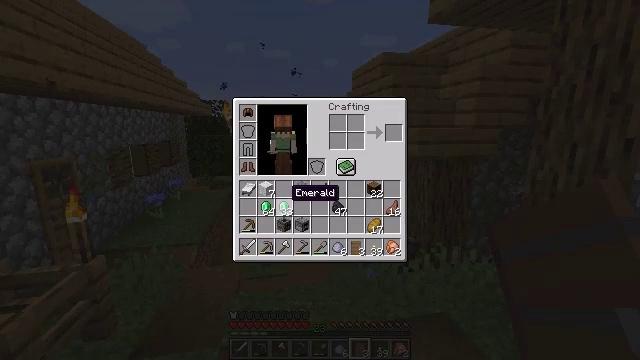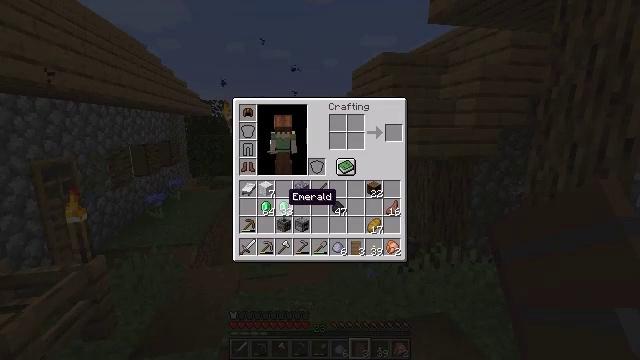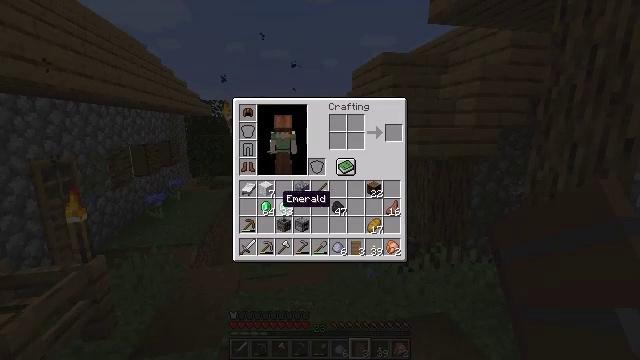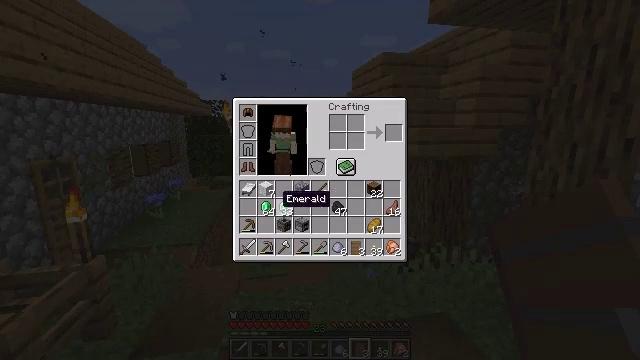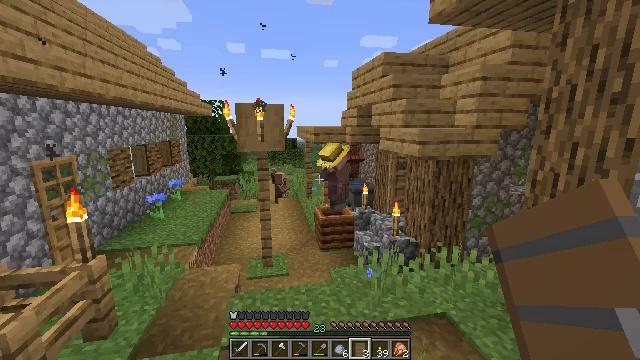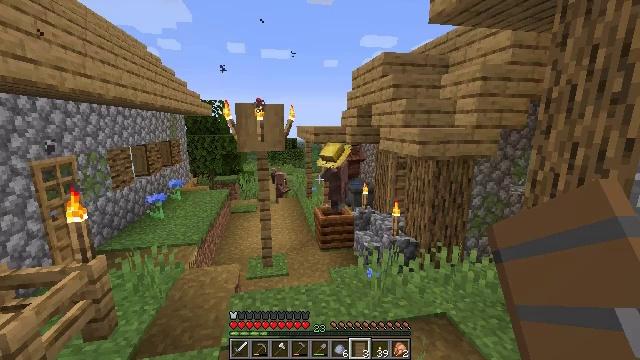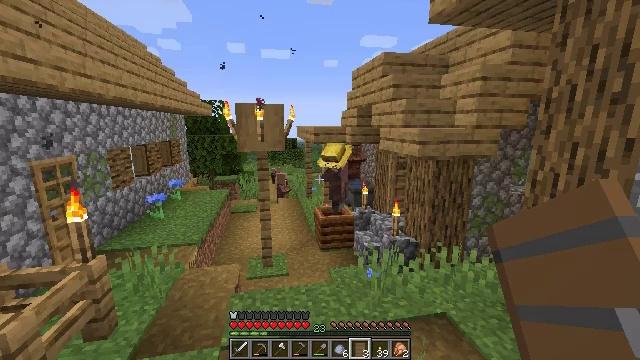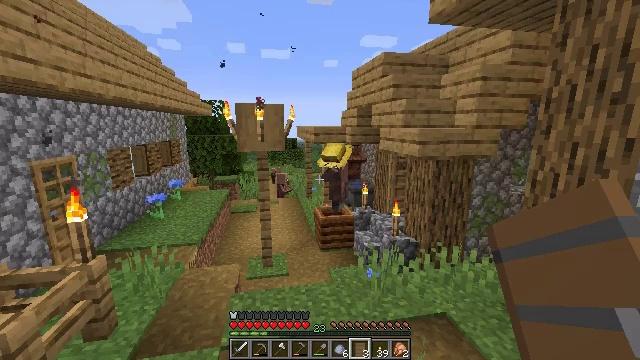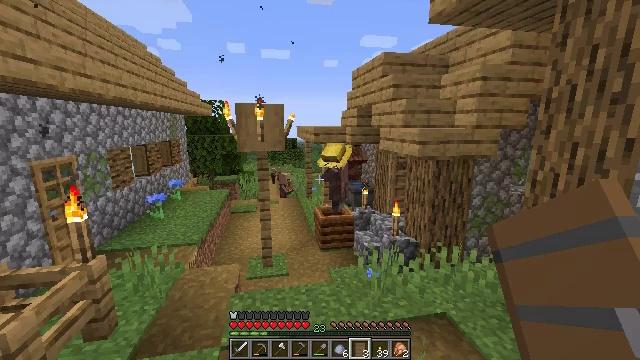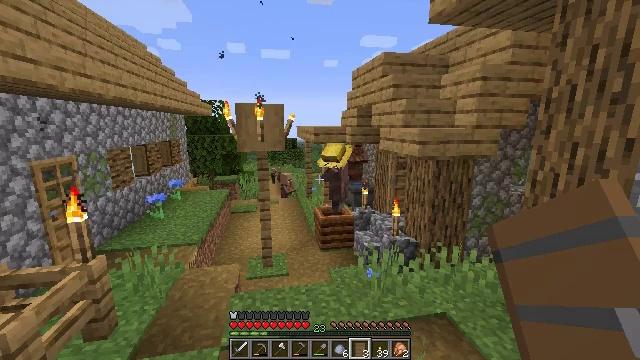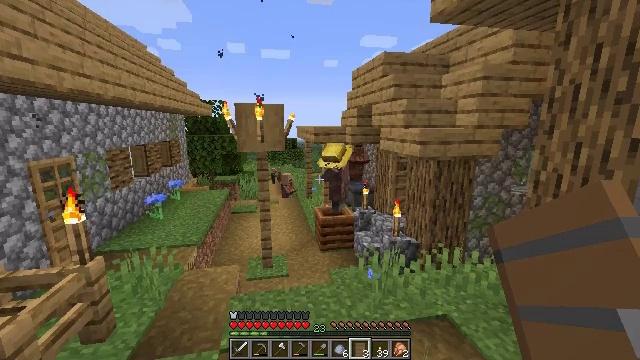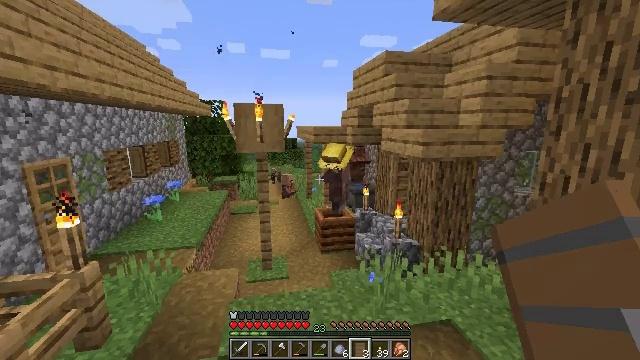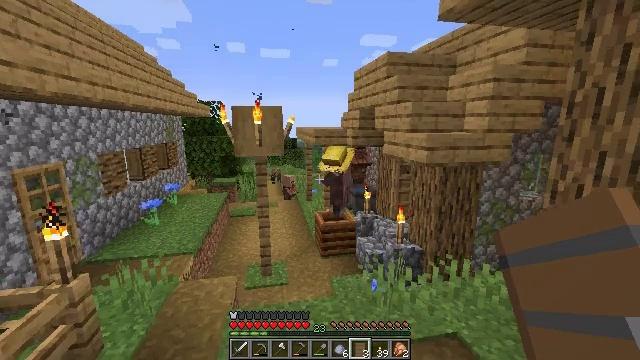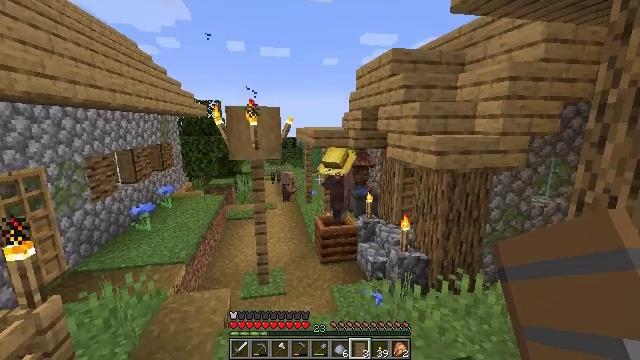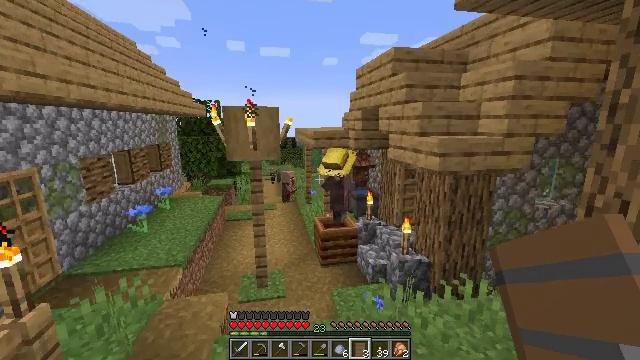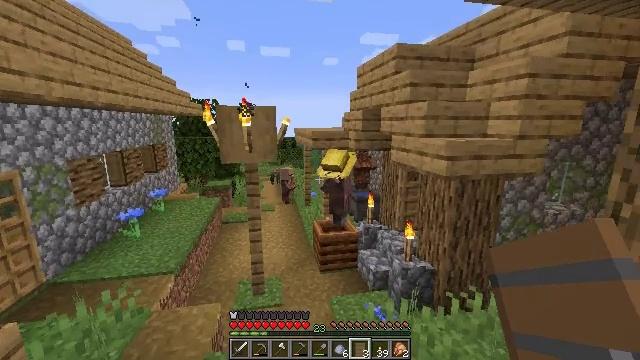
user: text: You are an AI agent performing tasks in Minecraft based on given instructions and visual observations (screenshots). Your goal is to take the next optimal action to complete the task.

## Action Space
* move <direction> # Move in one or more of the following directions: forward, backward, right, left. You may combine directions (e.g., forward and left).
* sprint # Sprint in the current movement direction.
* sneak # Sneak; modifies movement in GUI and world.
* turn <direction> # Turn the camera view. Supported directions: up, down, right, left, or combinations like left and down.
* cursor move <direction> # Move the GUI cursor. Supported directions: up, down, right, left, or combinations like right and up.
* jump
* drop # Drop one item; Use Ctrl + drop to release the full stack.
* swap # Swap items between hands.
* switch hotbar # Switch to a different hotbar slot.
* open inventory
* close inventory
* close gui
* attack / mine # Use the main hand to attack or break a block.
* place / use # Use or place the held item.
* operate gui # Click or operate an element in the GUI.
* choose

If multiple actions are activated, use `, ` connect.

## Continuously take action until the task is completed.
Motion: motion action
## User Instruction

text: Attack the brewing stand to gather it.
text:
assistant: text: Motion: no_op
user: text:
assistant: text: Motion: no_op
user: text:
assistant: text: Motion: no_op
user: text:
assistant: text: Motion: no_op
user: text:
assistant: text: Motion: no_op
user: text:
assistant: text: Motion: no_op
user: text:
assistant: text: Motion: no_op
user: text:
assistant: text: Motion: no_op
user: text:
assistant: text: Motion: no_op
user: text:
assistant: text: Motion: move forward
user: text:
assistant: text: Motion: move forward
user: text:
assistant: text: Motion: move forward
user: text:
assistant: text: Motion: move forward
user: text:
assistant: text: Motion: move forward
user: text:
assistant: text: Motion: move forward
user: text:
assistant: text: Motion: move forward
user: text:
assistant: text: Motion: move forward
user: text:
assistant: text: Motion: move forward
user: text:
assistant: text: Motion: move forward
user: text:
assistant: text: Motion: move forward
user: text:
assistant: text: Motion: move forward, turn left
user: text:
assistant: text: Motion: move forward, turn left
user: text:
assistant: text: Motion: move forward
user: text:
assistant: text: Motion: move forward
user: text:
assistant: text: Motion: move forward
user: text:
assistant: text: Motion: move forward
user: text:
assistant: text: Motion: move forward
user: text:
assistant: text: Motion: move forward
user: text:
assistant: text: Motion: move forward
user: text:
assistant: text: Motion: move forward